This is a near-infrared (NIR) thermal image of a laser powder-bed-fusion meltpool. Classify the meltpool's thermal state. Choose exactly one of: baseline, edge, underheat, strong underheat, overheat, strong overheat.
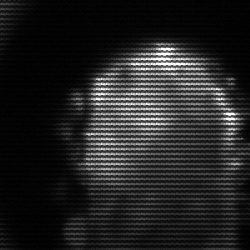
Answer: baseline